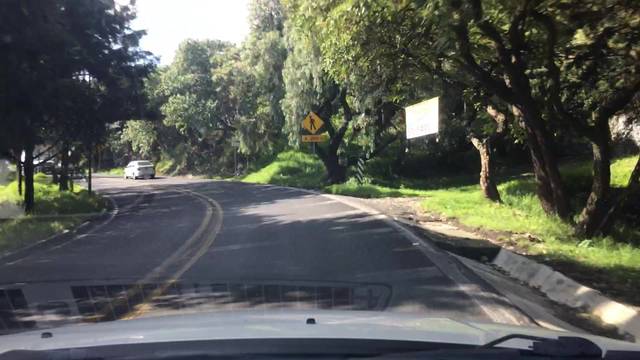
Region: Mexico
Coordinates: 19.237, -99.159